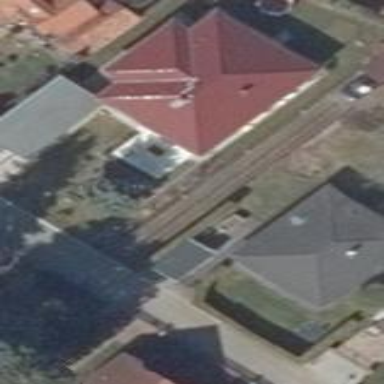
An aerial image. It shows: Detached building with hipped roof.